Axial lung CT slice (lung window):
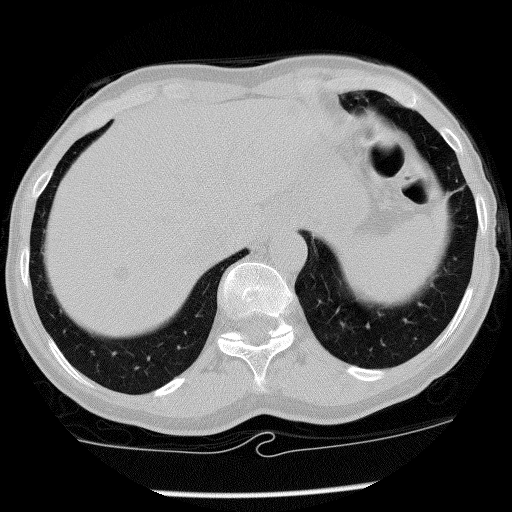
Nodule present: no